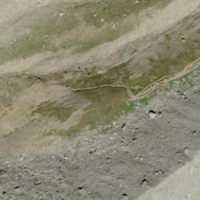
EUNIS habitat code: 48
Species observed at this site:
Marmota marmota
Montifringilla nivalis